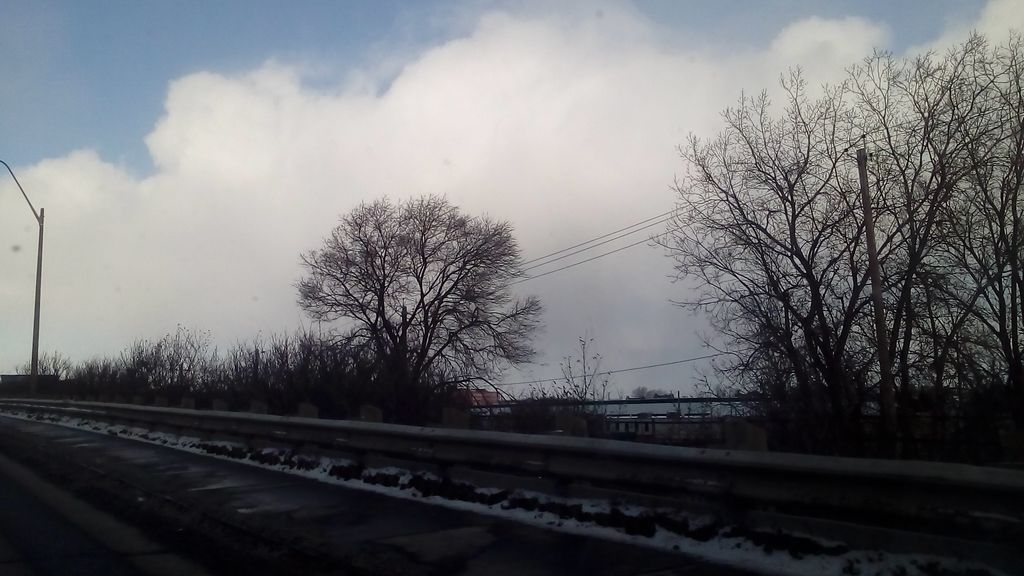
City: ottawa-gatineau